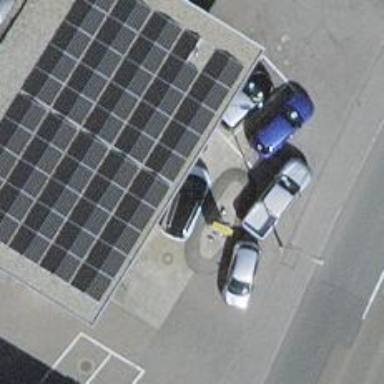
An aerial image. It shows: Charging station.